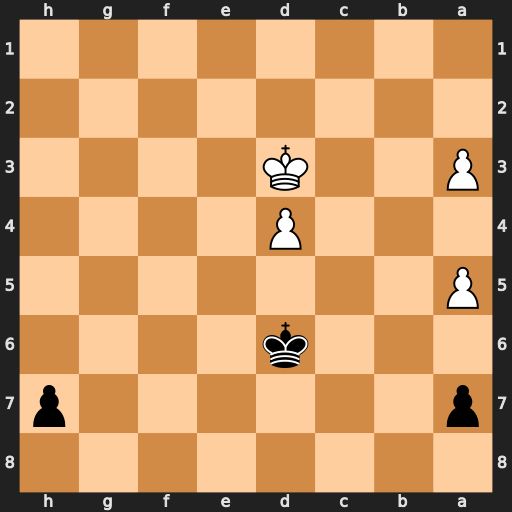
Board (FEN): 8/p6p/3k4/P7/3P4/P2K4/8/8
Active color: b
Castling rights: -
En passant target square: -
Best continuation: a6 Ke4 Ke6 Kf4 Kd5